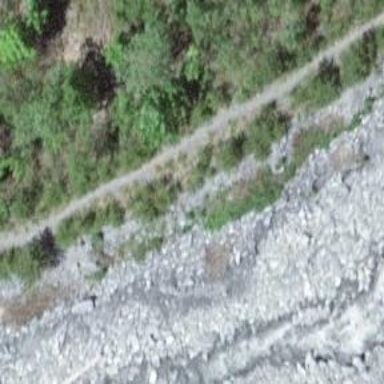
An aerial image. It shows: Unpaved path.